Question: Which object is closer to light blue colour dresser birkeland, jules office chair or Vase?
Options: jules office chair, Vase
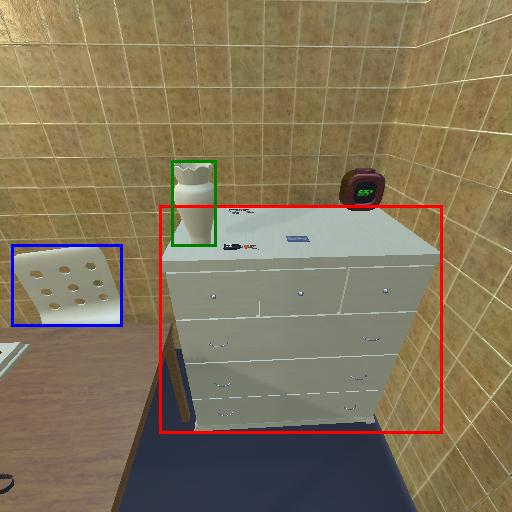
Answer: jules office chair